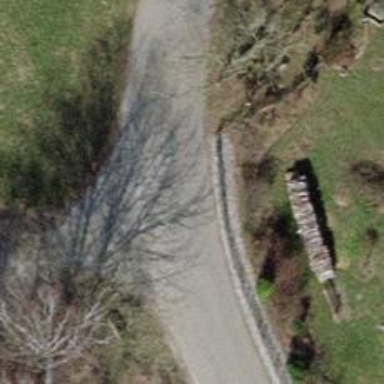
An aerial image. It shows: Culvert tunnel.